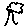
Label: tree